Interaction volume radius: 10 \u00c5
Interaction volume height: 20 \u00c5
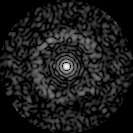
Disorder parameter: 0.8109